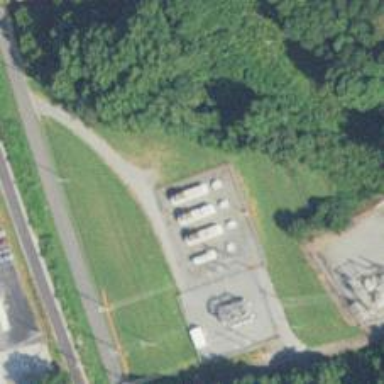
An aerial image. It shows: Generator is pictured.